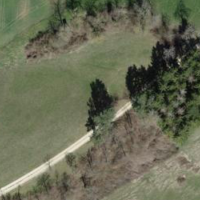
EUNIS habitat code: 25
Species observed at this site:
Campanula glomerata